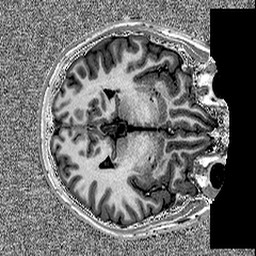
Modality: MP2RAGE
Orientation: axial
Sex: male